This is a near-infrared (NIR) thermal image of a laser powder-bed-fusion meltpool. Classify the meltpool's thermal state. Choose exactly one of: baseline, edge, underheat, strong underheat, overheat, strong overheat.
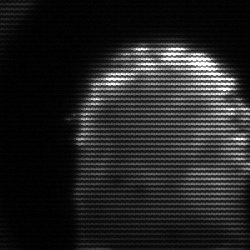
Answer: baseline